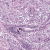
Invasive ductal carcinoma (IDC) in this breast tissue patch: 1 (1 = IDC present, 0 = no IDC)